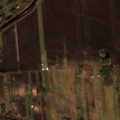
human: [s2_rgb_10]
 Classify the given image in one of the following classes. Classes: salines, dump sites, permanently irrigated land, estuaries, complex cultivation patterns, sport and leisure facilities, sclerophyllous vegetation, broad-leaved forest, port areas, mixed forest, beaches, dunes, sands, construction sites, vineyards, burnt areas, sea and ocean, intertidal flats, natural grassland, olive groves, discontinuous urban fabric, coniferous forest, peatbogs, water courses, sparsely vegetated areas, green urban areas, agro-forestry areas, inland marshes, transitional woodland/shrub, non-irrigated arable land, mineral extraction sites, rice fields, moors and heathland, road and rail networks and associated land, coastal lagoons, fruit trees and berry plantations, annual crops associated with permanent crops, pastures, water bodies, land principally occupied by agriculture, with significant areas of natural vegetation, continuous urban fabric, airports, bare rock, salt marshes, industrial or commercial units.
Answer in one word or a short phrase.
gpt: non-irrigated arable land, complex cultivation patterns, transitional woodland/shrub